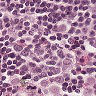
Metastatic tissue present: yes